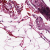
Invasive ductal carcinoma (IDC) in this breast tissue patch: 0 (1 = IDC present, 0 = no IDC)